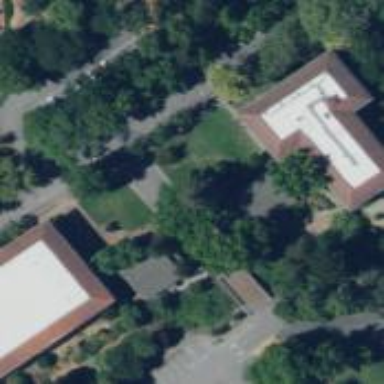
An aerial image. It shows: View of university building.